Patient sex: M
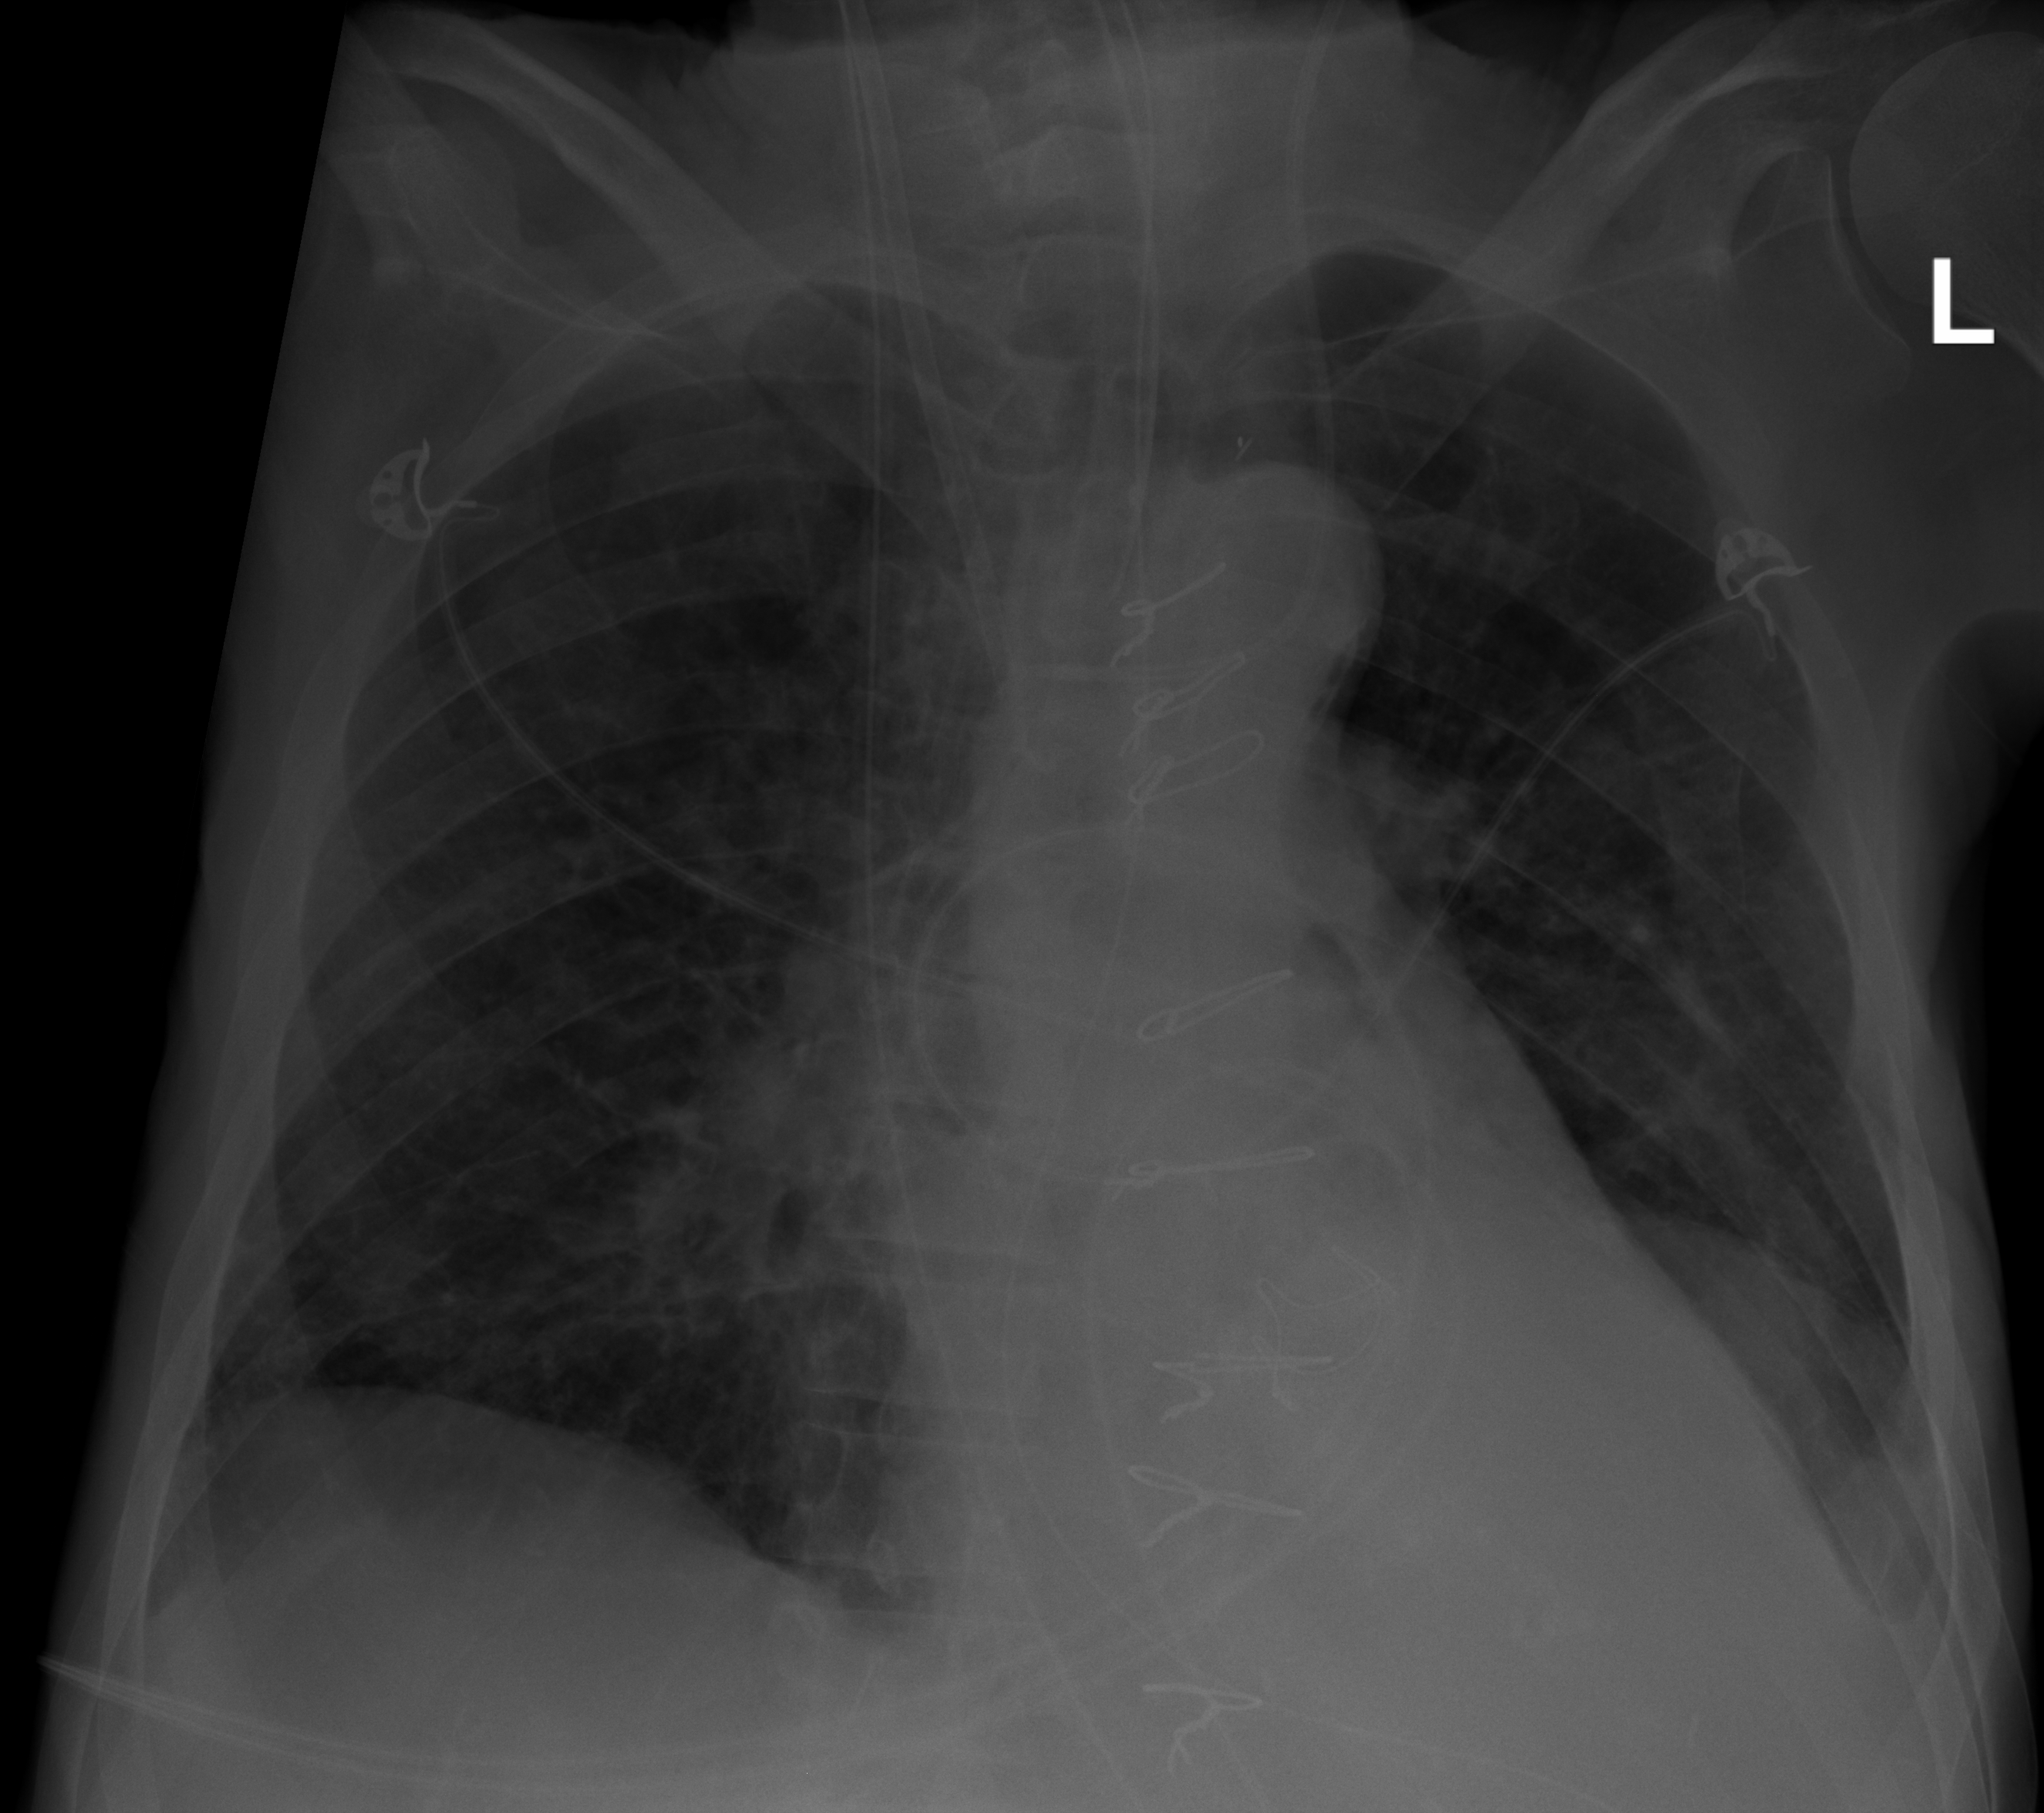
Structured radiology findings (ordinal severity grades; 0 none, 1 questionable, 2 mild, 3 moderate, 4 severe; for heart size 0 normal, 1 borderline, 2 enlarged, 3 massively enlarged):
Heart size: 1
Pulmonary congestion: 0
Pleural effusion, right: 0
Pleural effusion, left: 2
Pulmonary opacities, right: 0
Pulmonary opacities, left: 0
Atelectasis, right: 0
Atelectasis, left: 2